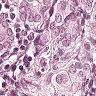
Metastatic tissue present: yes